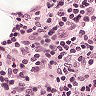
Metastatic tissue present: no